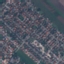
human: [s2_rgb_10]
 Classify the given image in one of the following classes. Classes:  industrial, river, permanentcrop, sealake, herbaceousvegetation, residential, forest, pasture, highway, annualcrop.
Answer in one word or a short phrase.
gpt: Residential